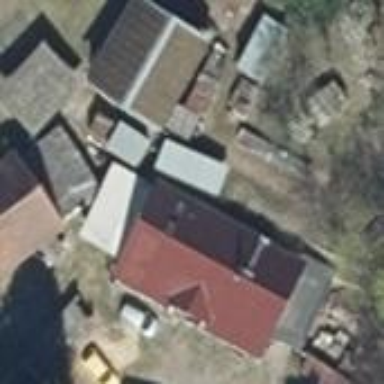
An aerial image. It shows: Gabled house with red roof oriented along its structure.